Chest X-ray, PA view. Patient: 45 years old, sex F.
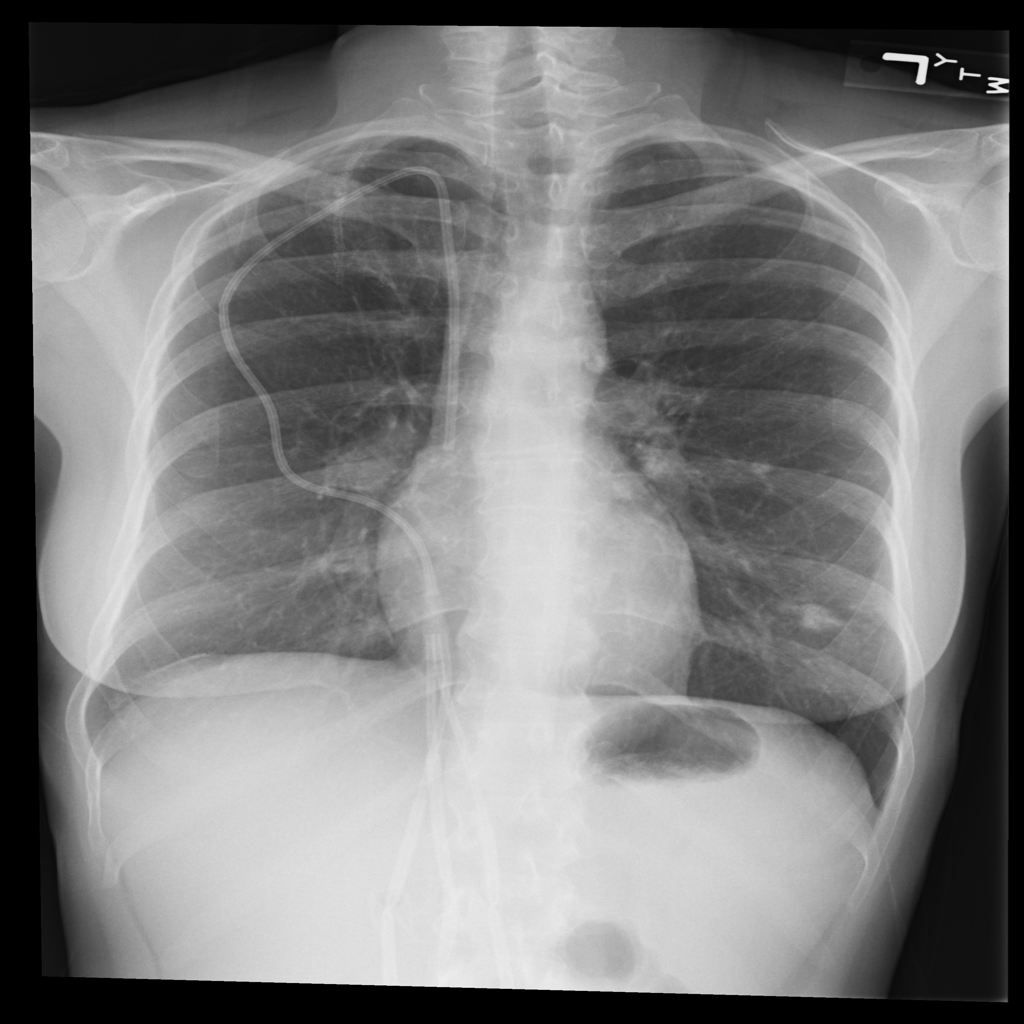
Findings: Fibrosis, Pleural_Thickening